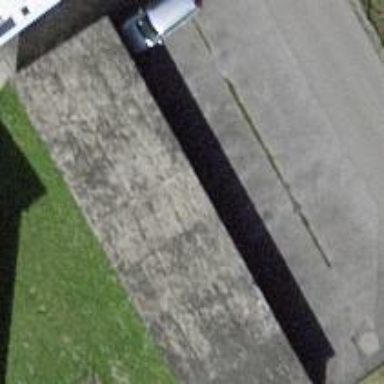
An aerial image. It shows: View of roof of building.